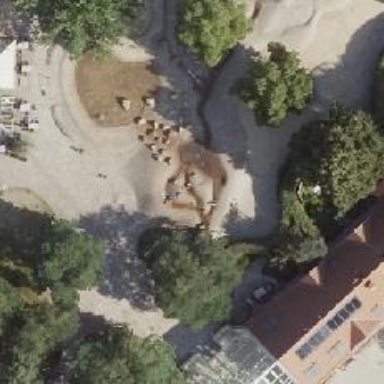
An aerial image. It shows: Playground featuring water channel.